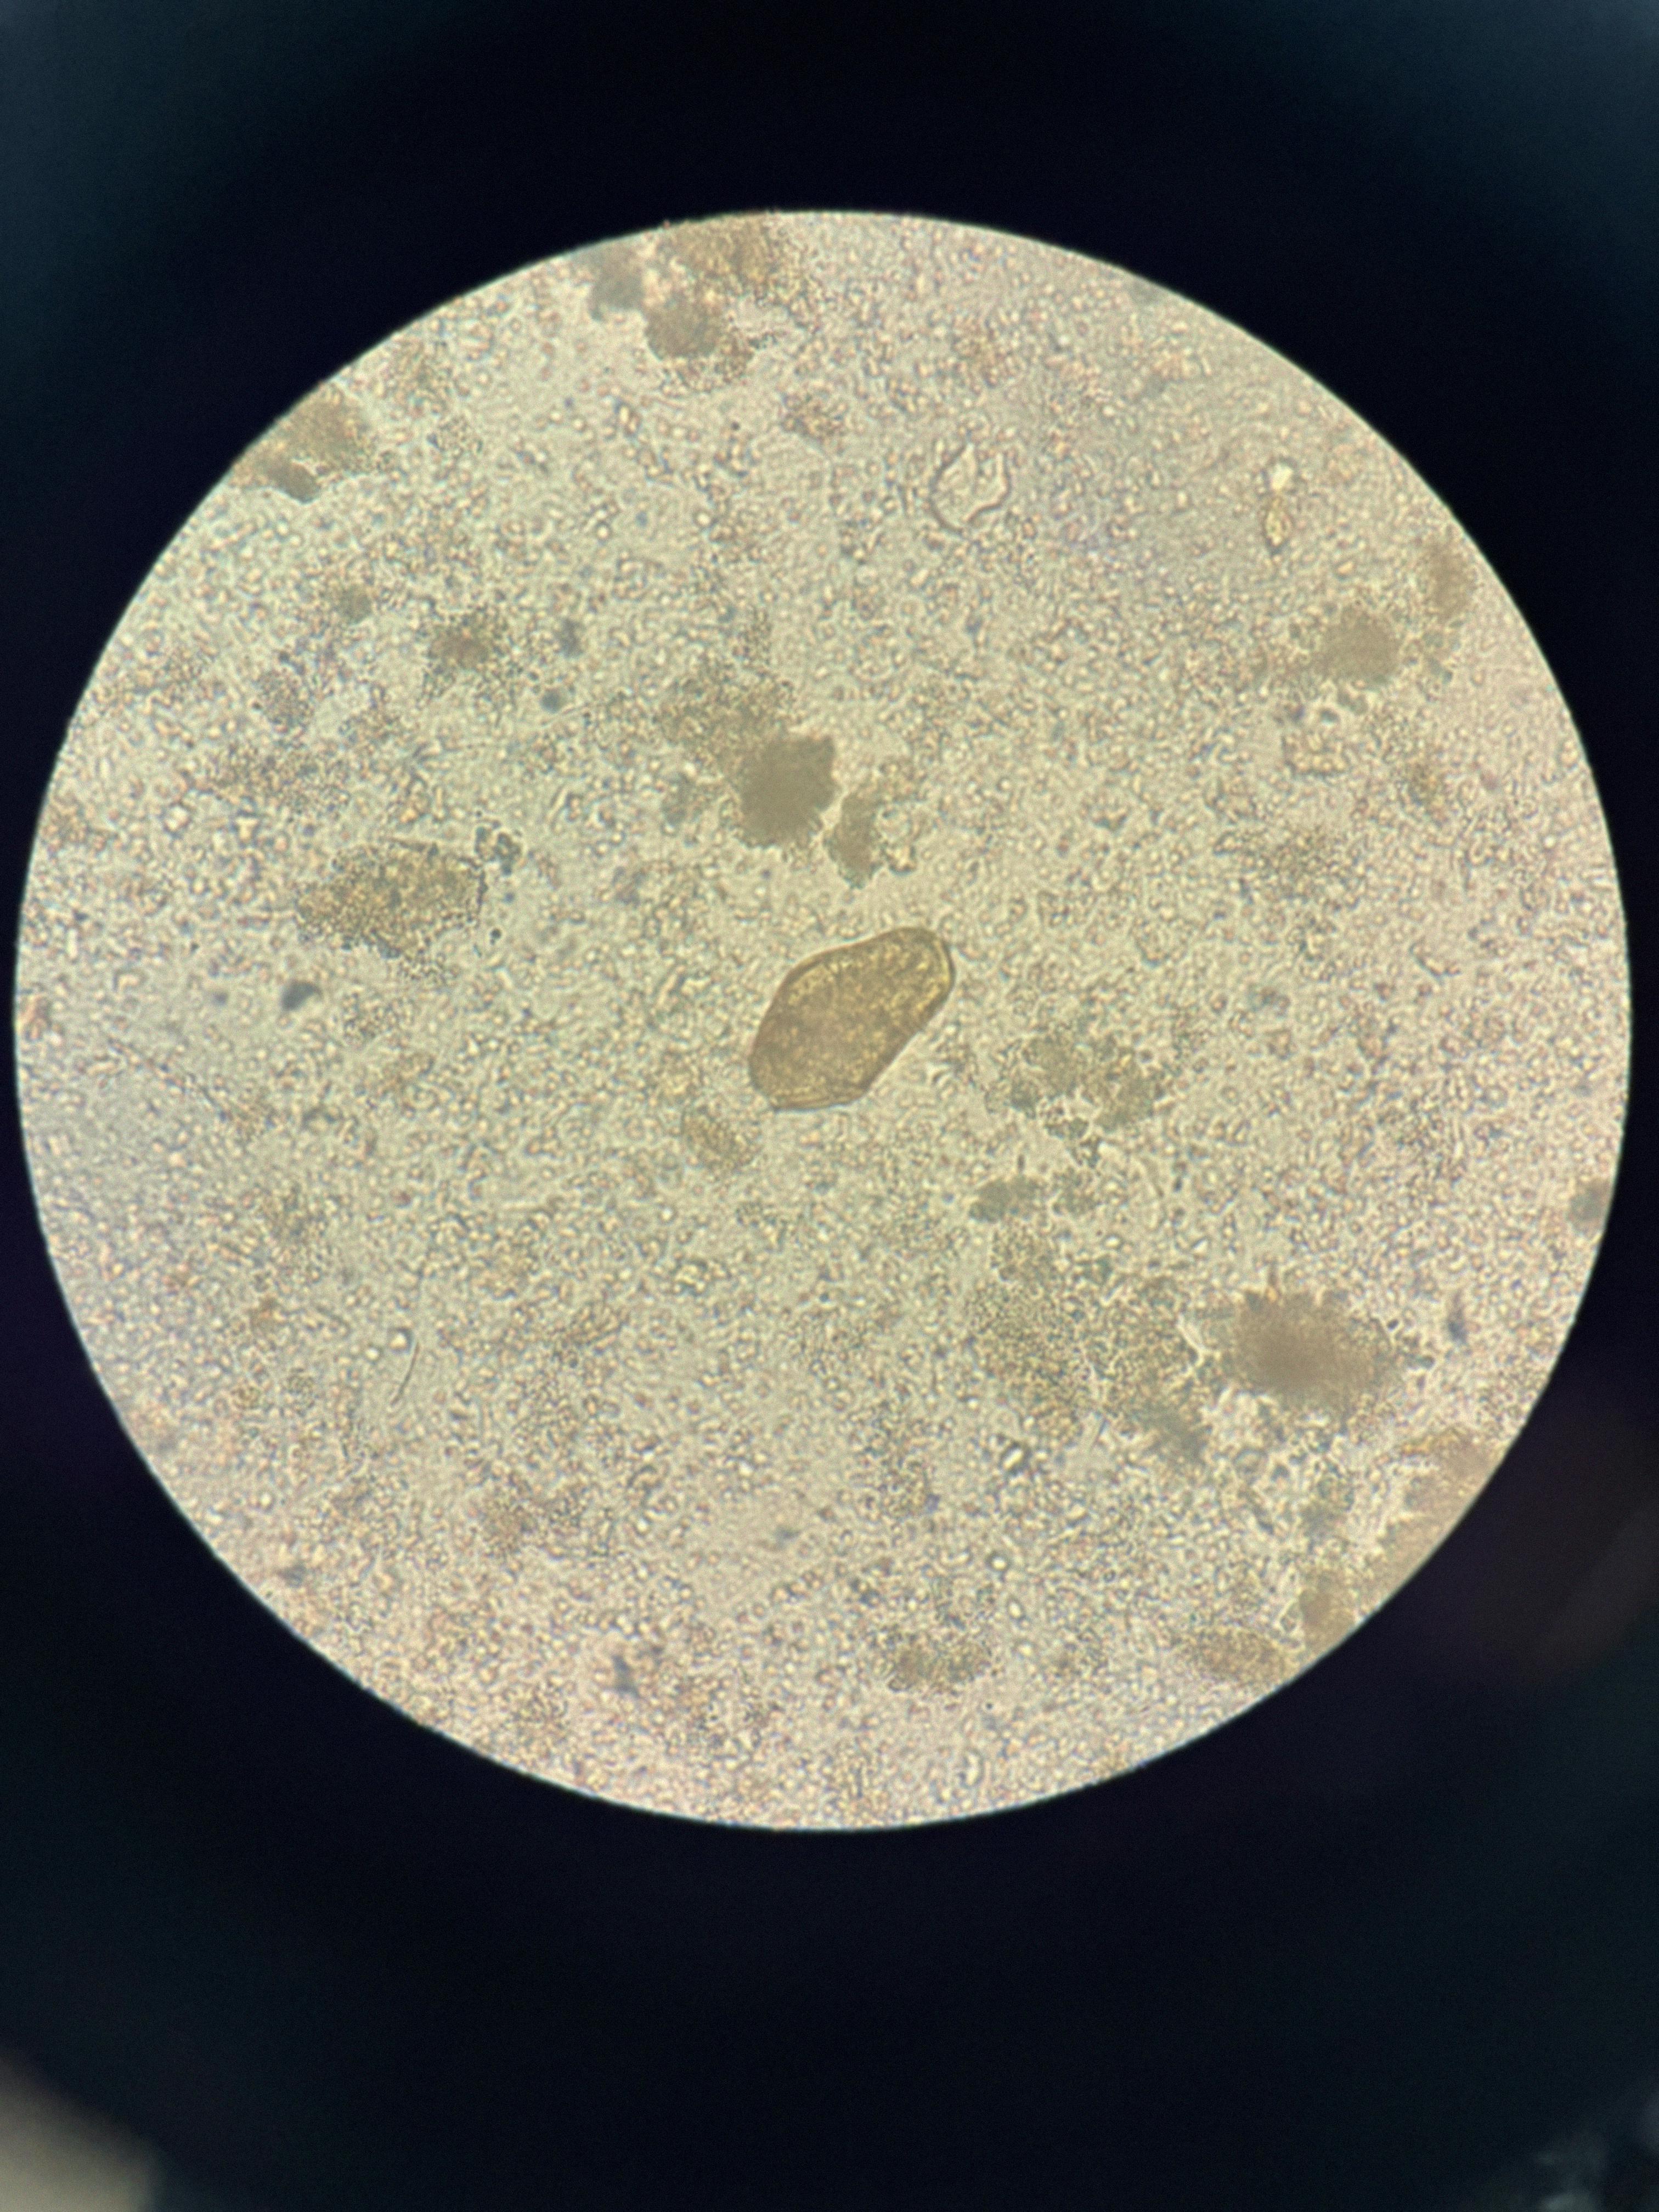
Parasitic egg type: Paragonimus spp